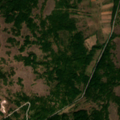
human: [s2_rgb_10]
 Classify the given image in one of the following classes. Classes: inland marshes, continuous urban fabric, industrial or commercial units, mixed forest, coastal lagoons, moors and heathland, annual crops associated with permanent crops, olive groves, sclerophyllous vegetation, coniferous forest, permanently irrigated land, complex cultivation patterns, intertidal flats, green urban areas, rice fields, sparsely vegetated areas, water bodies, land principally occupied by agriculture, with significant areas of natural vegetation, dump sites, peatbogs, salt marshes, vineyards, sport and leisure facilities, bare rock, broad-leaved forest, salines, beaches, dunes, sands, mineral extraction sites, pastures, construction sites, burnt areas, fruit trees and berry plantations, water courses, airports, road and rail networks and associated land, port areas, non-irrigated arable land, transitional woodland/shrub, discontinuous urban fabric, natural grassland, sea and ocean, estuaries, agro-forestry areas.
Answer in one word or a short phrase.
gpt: pastures, land principally occupied by agriculture, with significant areas of natural vegetation, broad-leaved forest, natural grassland, transitional woodland/shrub